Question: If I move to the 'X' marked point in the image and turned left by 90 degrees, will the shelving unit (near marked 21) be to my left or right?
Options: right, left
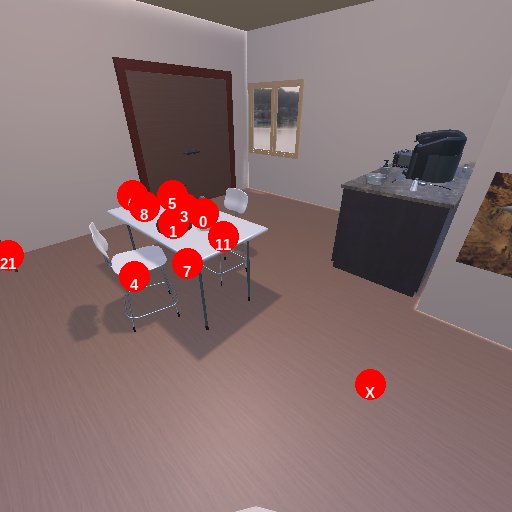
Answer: right